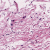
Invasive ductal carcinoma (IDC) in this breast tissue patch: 0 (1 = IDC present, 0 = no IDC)